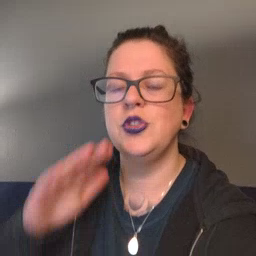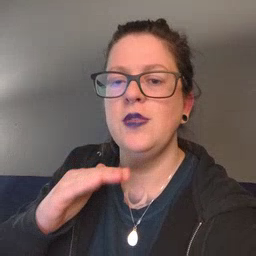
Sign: child